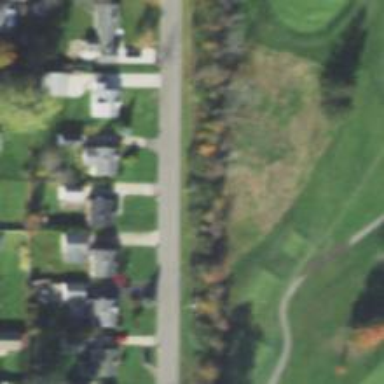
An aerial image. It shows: Area of rough grass used for golf.